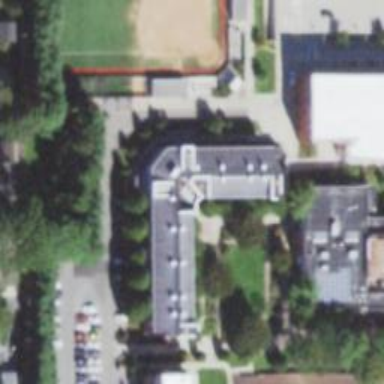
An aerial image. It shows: Dormitory building.